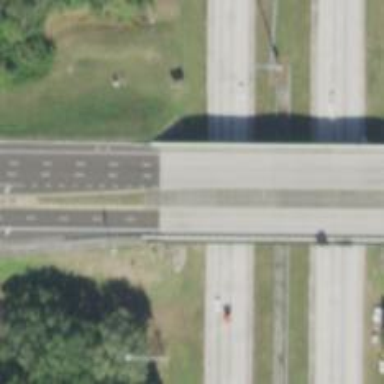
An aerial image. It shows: Primary highway with asphalt surface. There is sidewalk on the left side.